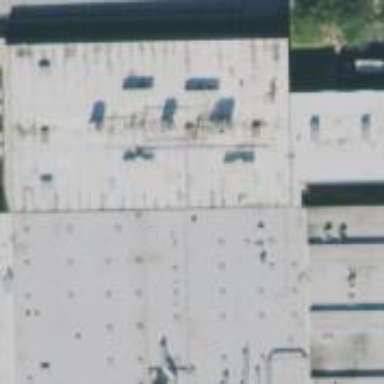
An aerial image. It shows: Commercial building.